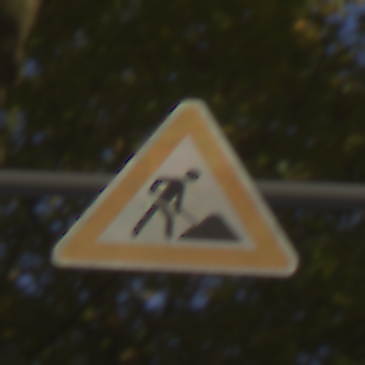
Verkehrszeichen: Arbeitsstelle
Umgebung: Outdoor, Nature
Tageszeit: SunriseSunset
Wetter: PartlyCloudy
Licht: Natural
Jahreszeit: NotSpecified
Kontrast: HighContrast